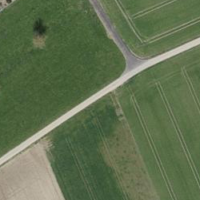
EUNIS habitat code: 52
Species observed at this site:
Pseudochorthippus parallelus